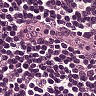
Metastatic tissue present: no